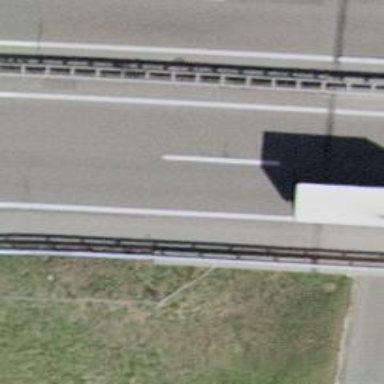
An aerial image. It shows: Asphalt motorway.